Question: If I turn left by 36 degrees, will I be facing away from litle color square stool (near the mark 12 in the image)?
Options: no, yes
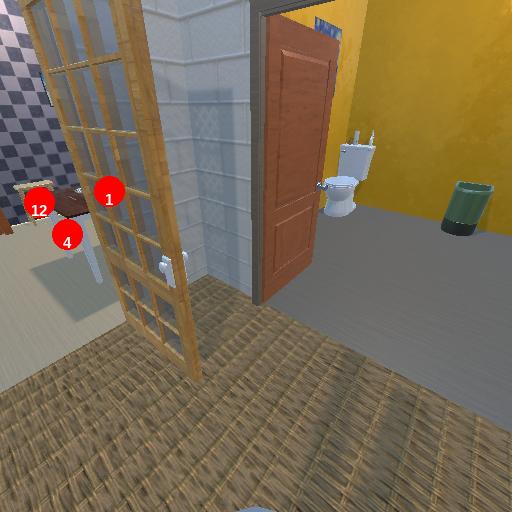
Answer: no